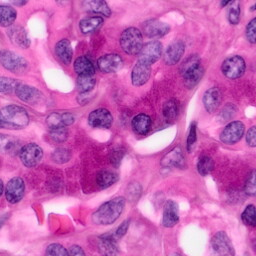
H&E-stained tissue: Pancreatic